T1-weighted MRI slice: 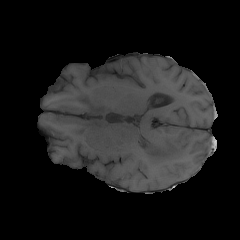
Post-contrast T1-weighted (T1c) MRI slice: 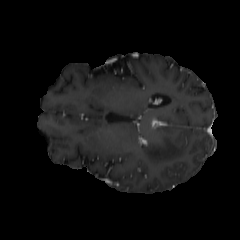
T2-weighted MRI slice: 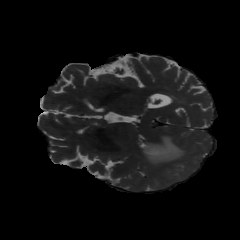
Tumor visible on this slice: yes